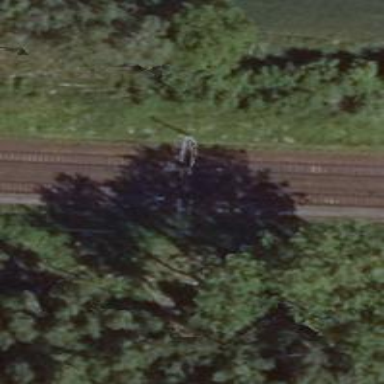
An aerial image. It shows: Milestone along the railway with catenary mast.